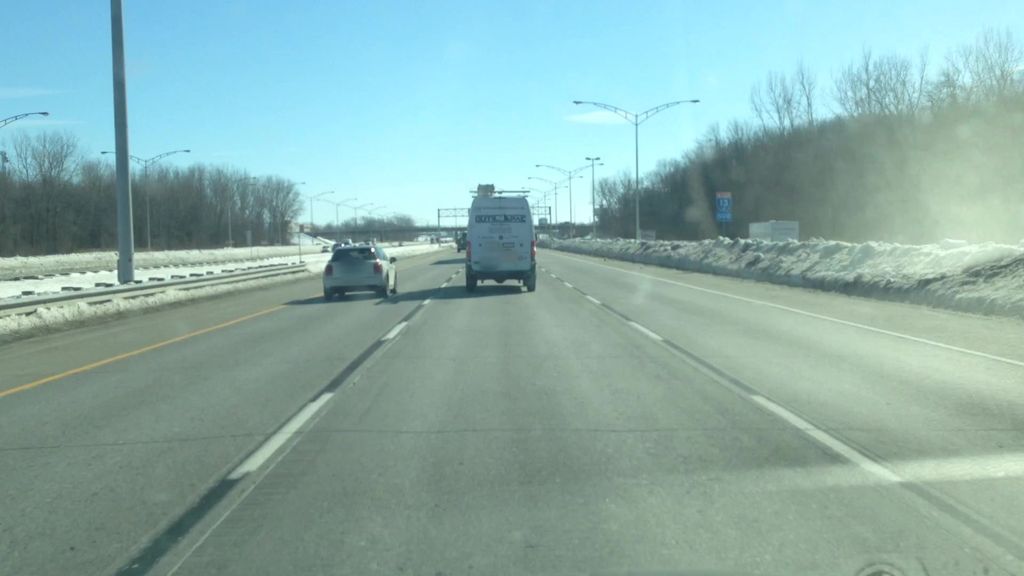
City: montreal